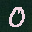
Label: 0